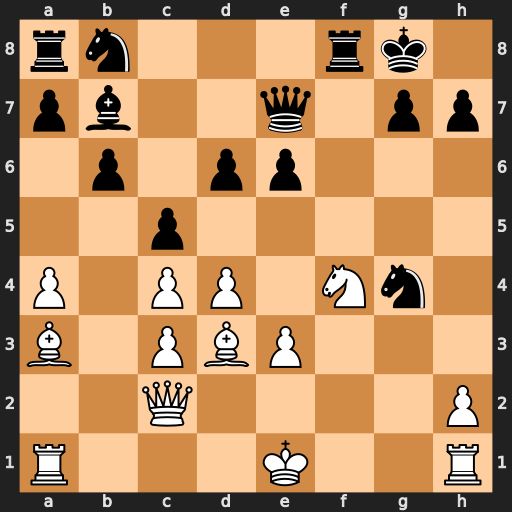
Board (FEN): rn3rk1/pb2q1pp/1p1pp3/2p5/P1PP1Nn1/B1PBP3/2Q4P/R3K2R
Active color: w
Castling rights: KQ
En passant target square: -
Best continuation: Bxh7+ Kh8 Ng6+